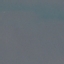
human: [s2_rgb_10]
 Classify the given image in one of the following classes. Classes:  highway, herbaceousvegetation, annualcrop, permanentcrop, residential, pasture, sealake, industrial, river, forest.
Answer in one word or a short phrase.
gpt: SeaLake